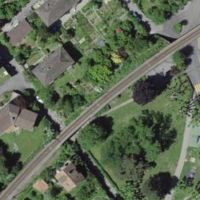
EUNIS habitat code: 55
Species observed at this site:
Prunella vulgaris
Plantago media
Passer domesticus
Lampyris noctiluca
Upupa epops